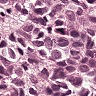
Metastatic tissue present: yes